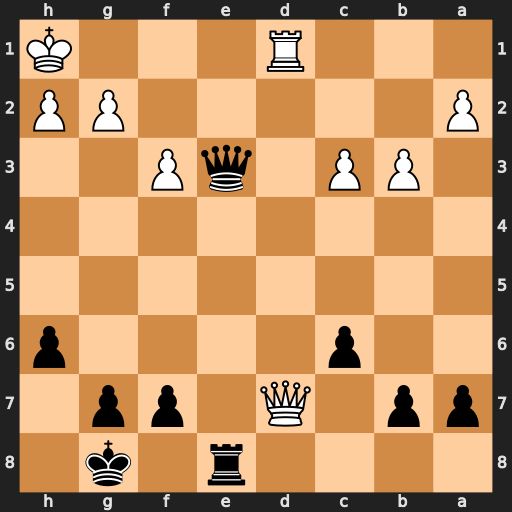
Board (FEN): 4r1k1/pp1Q1pp1/2p4p/8/8/1PP1qP2/P5PP/3R3K
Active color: b
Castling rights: -
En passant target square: -
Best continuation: Qe1+ Rxe1 Rxe1#